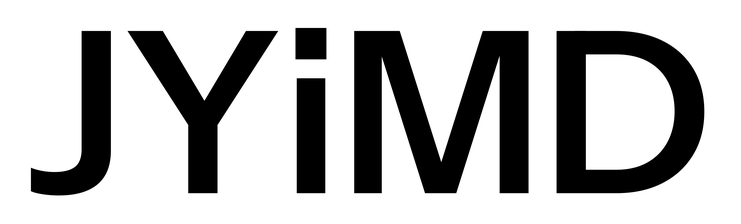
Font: InstrumentSans_SemiBold